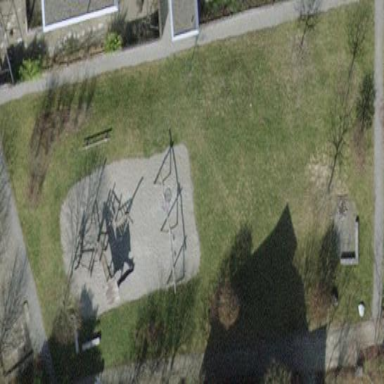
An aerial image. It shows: Playground area for leisure land.